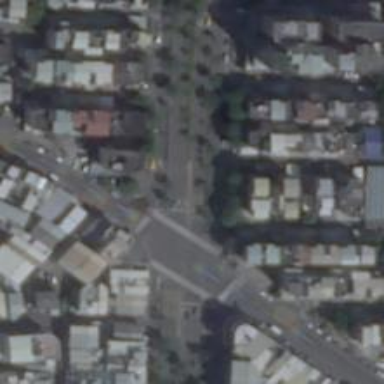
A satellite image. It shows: Marked road crossing.